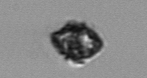
Label: Kryptoperidinium_triquetrum